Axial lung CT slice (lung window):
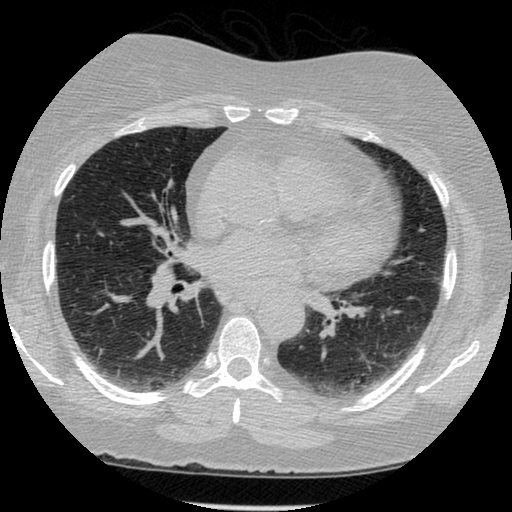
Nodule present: no